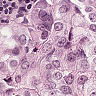
Metastatic tissue present: yes